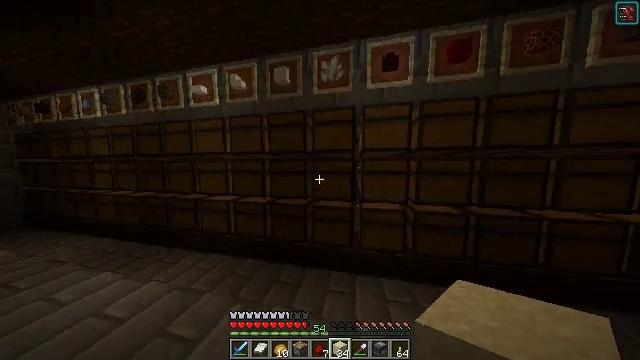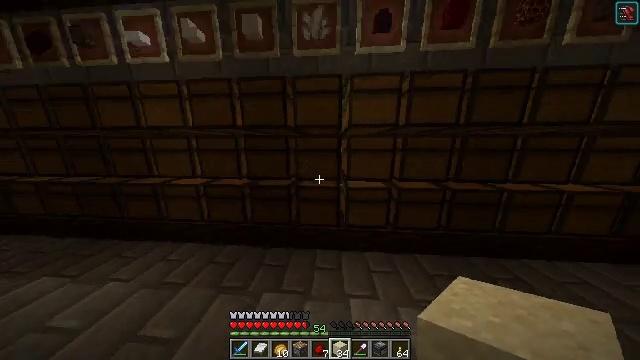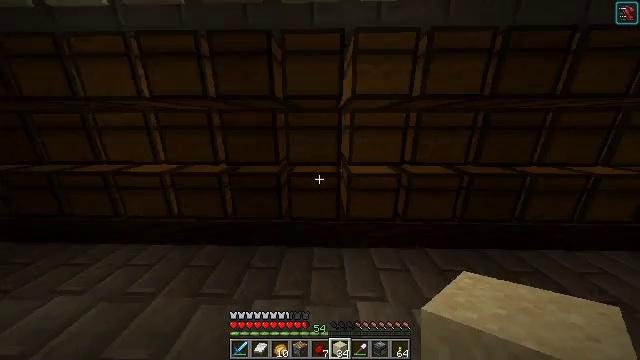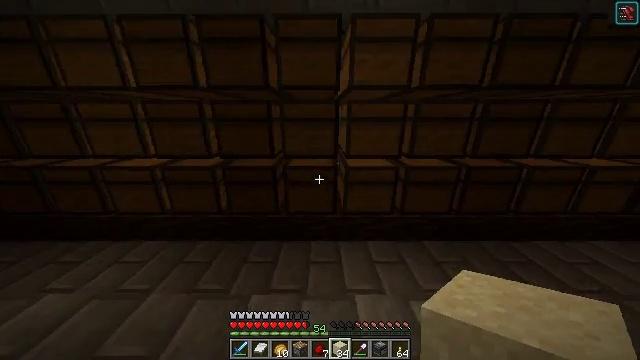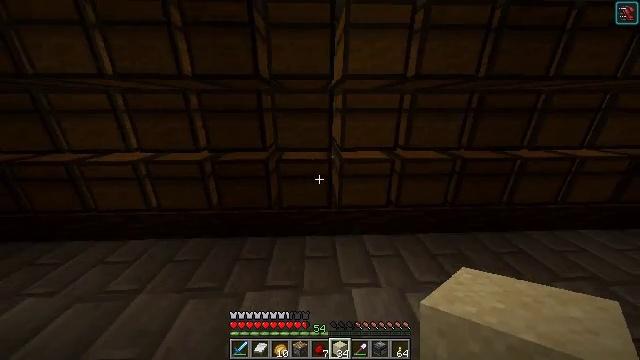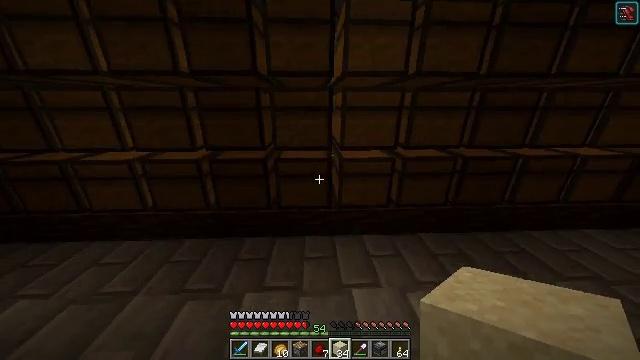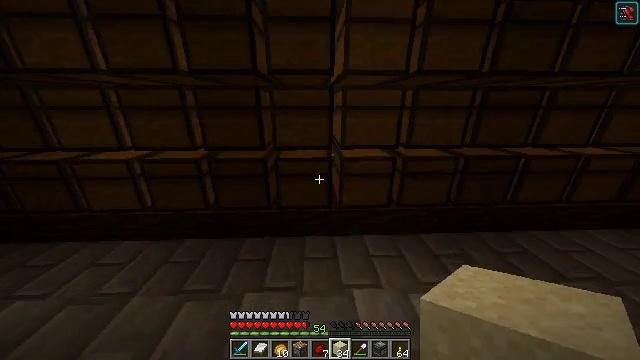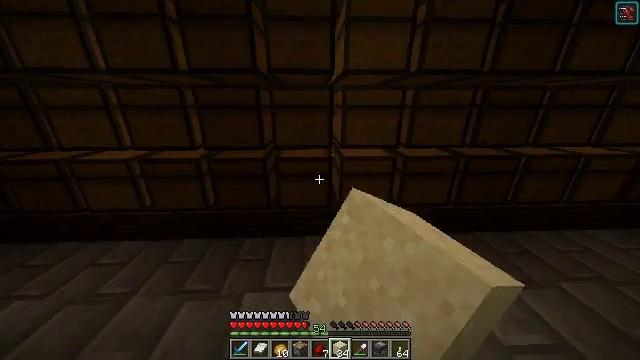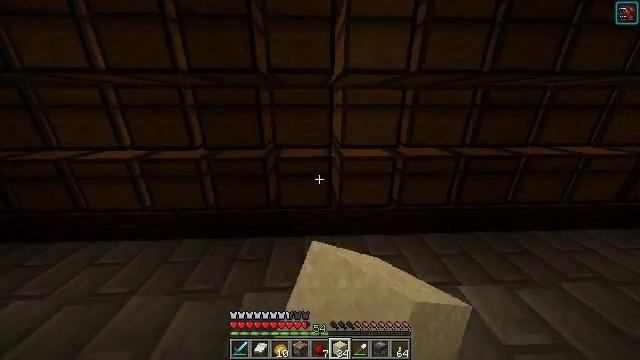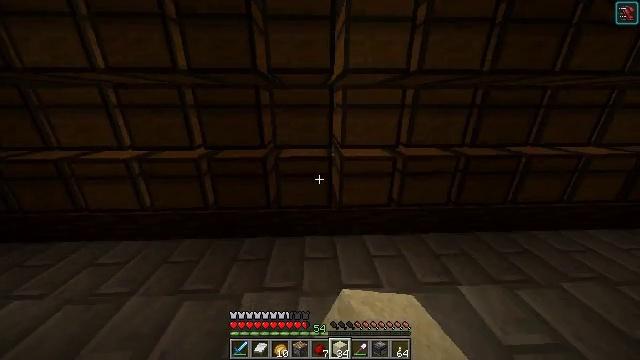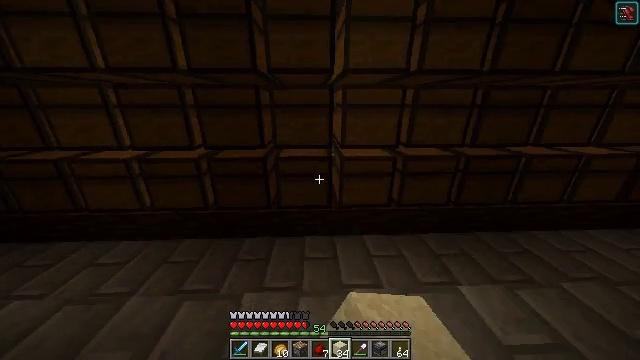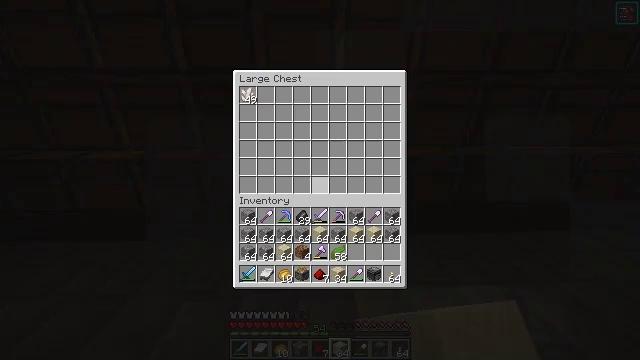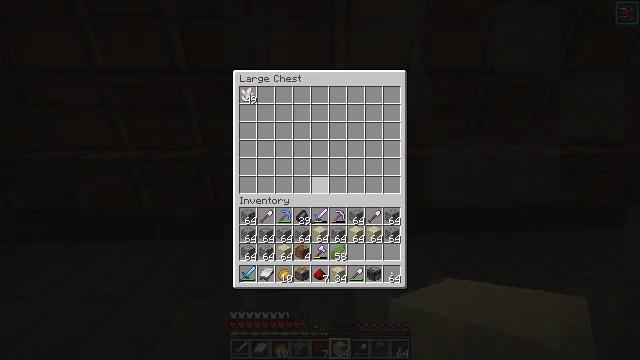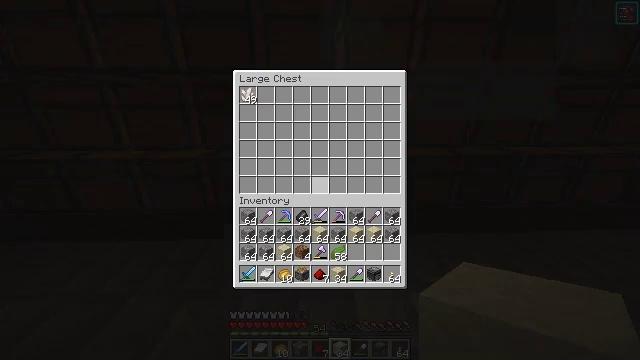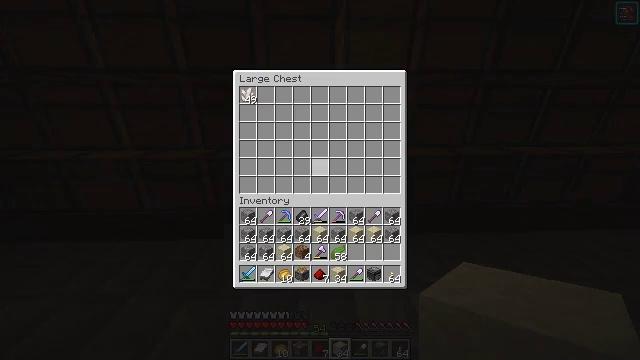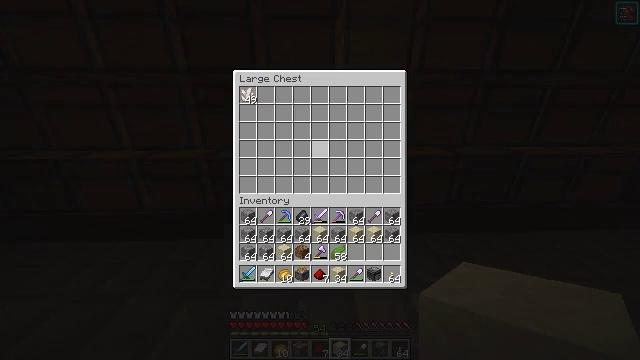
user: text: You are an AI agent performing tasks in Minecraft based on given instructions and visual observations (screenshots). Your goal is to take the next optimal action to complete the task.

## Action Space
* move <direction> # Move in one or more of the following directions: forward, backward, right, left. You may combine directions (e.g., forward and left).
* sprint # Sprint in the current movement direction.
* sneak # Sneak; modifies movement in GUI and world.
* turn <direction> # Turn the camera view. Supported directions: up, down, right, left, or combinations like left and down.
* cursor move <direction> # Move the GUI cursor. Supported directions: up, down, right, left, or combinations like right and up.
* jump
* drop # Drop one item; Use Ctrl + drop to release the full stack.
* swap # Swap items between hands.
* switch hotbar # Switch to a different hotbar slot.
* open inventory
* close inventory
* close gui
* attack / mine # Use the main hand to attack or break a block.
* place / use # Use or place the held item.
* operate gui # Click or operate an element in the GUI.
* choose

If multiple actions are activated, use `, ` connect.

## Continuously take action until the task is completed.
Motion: motion action
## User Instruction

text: Obtain an observer through the crafting table.
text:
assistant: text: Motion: turn right and down
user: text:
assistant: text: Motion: turn right and down
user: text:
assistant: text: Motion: turn right and down
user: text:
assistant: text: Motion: turn right and down
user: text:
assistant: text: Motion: no_op
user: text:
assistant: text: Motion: use / place
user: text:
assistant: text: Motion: use / place
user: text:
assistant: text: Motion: no_op
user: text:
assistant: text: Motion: no_op
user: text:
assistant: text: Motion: no_op
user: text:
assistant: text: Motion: open gui
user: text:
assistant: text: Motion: no_op
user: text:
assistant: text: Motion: no_op
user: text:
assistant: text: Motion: cursor move up
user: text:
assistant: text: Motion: cursor move up
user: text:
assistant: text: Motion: cursor move up
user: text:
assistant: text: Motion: cursor move left and up
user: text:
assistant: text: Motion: cursor move left
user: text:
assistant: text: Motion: no_op
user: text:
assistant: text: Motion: cursor move left
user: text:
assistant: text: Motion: cursor move left
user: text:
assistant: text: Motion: no_op
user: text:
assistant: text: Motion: cursor move left
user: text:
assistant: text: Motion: no_op
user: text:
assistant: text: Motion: no_op
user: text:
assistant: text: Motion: no_op
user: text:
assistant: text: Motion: no_op
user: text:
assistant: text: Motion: choose
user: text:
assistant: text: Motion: choose
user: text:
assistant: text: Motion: cursor move right